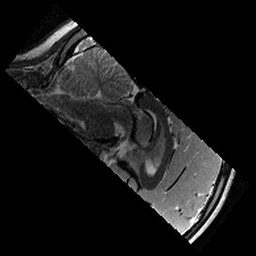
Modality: T2w
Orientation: sagittal
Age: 9
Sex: female
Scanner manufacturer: siemens
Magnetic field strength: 3 T
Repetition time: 9.23 s
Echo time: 0.067 s